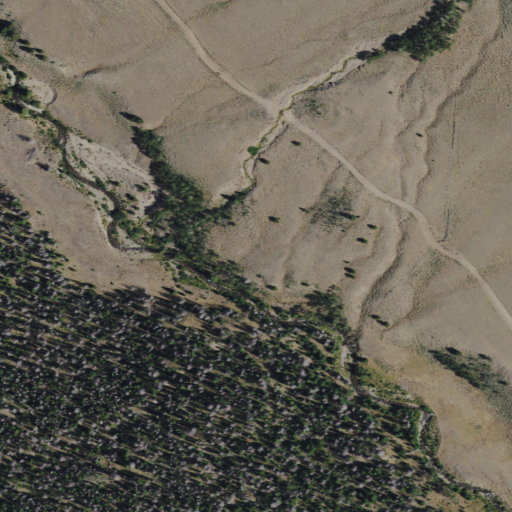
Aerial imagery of valley in Wyoming named Buckle Draw containing shrub and evergreen forest